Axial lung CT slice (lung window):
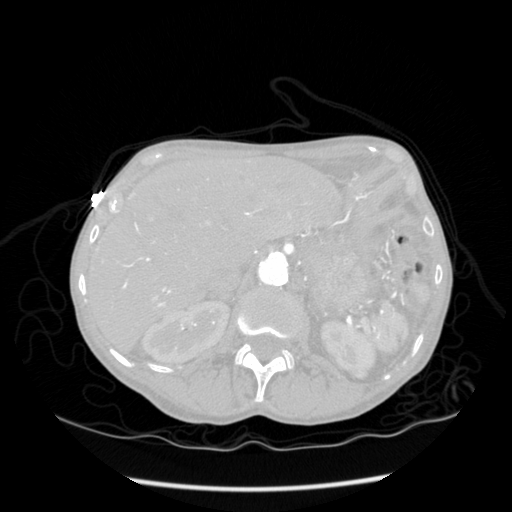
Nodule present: no